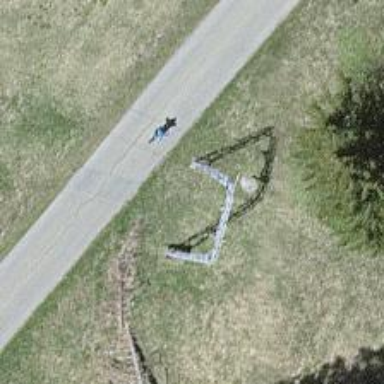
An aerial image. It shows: Pylon for aerialway.